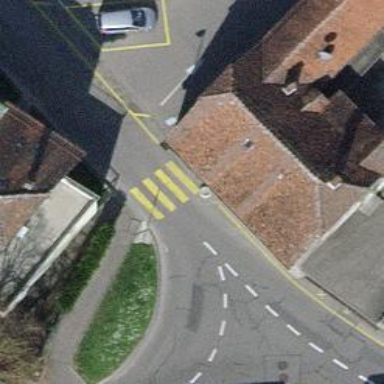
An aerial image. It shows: Marked zebra crossing with distinct zebra markings.